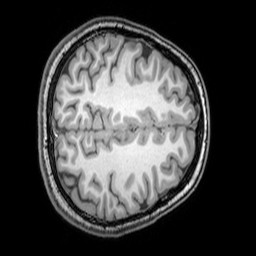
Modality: T1w
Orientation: axial
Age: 24
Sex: female
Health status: healthy
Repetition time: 0.081 s
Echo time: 0.037 s